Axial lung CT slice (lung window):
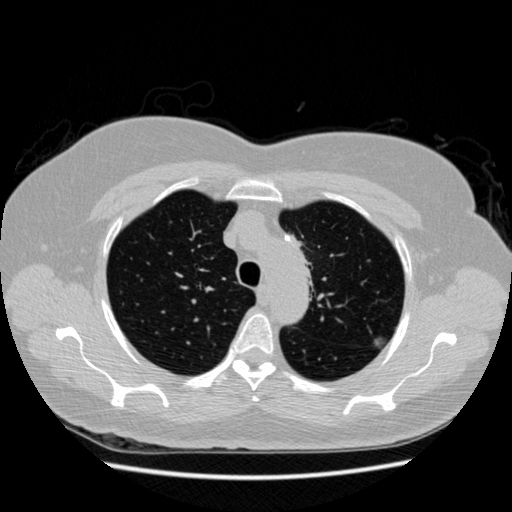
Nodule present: yes
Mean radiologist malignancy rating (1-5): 3.75